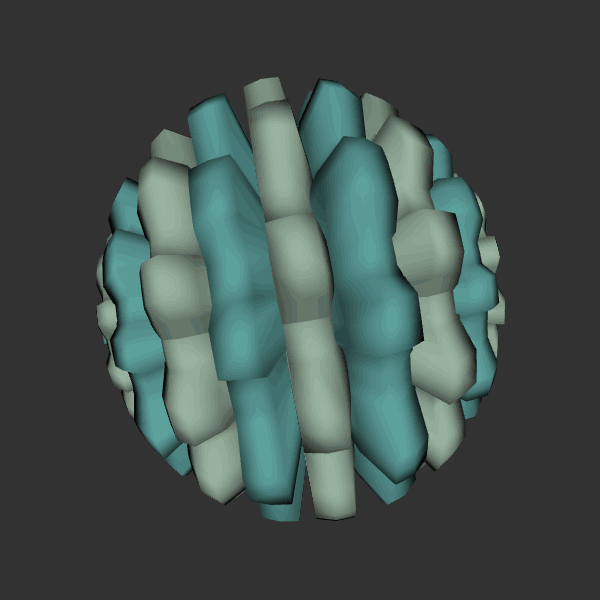
Background: dark